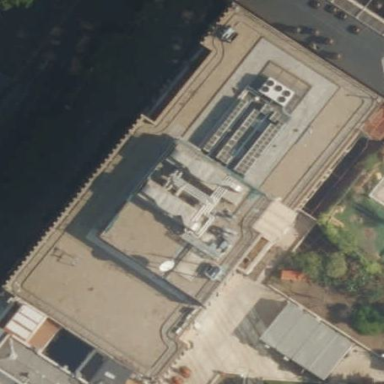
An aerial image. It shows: Public building with flat roof.